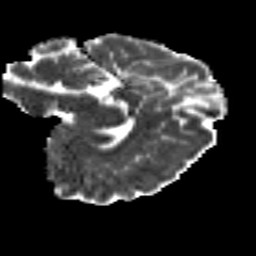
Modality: MD
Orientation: sagittal
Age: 19
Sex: female
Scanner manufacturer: siemens
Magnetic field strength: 3 T
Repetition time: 8.8 s
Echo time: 0.085 s